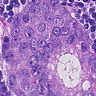
Metastatic tissue present: yes